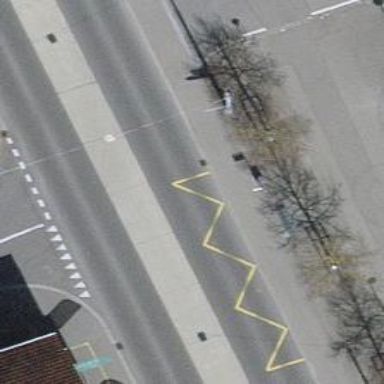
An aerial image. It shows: Platform for public transport on the road.